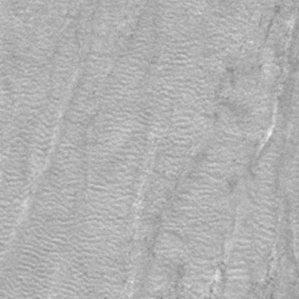
Label: frost